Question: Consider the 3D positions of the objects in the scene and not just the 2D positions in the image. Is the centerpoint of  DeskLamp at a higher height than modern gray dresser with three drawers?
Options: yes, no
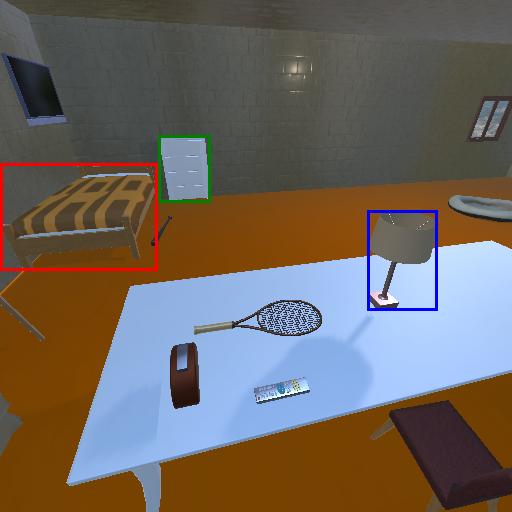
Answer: yes